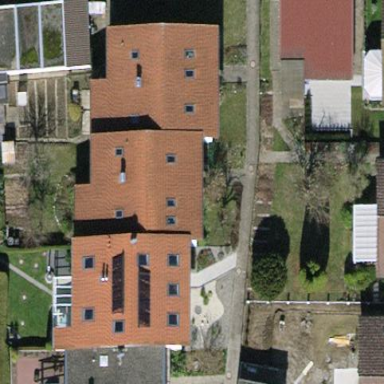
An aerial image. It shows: Simple and straightforward house.